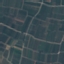
Land use / land cover: PermanentCrop